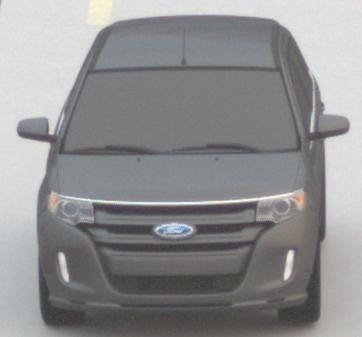
Make: Ford
Model: Edge
Detailed model: Gen. 1 Facelift
Model produced from: 2010
Model produced until: 2015
Doors: 5
Color: gray
Road condition: dry road
Daytime: sunrise or sunset
Contrast: low contrast